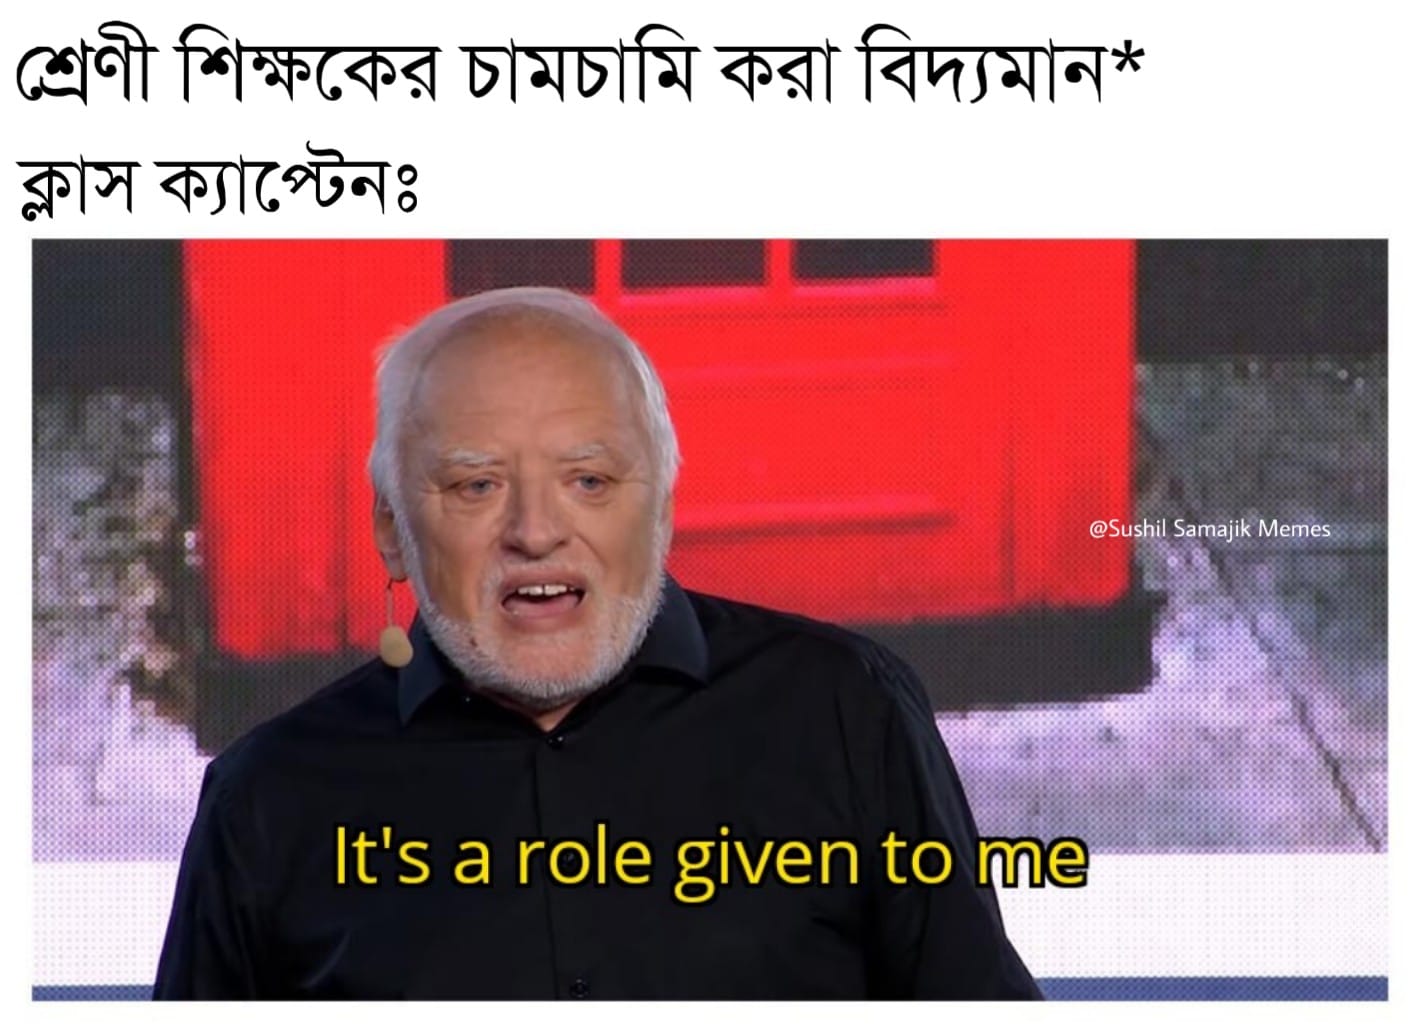
Caption: শ্রেনী শিক্ষকের চামচামি করা বিদ্যমান*     ক্লাস ক্যাপ্টেনঃ    It's a role given to me
Label: non-hate